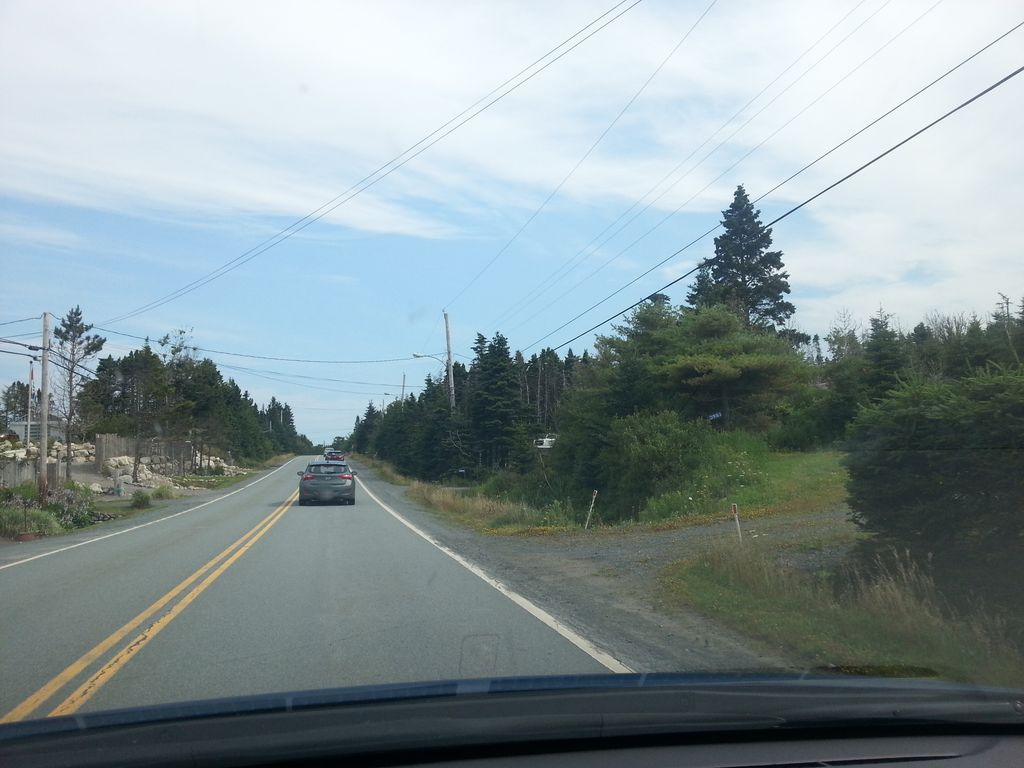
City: halifax